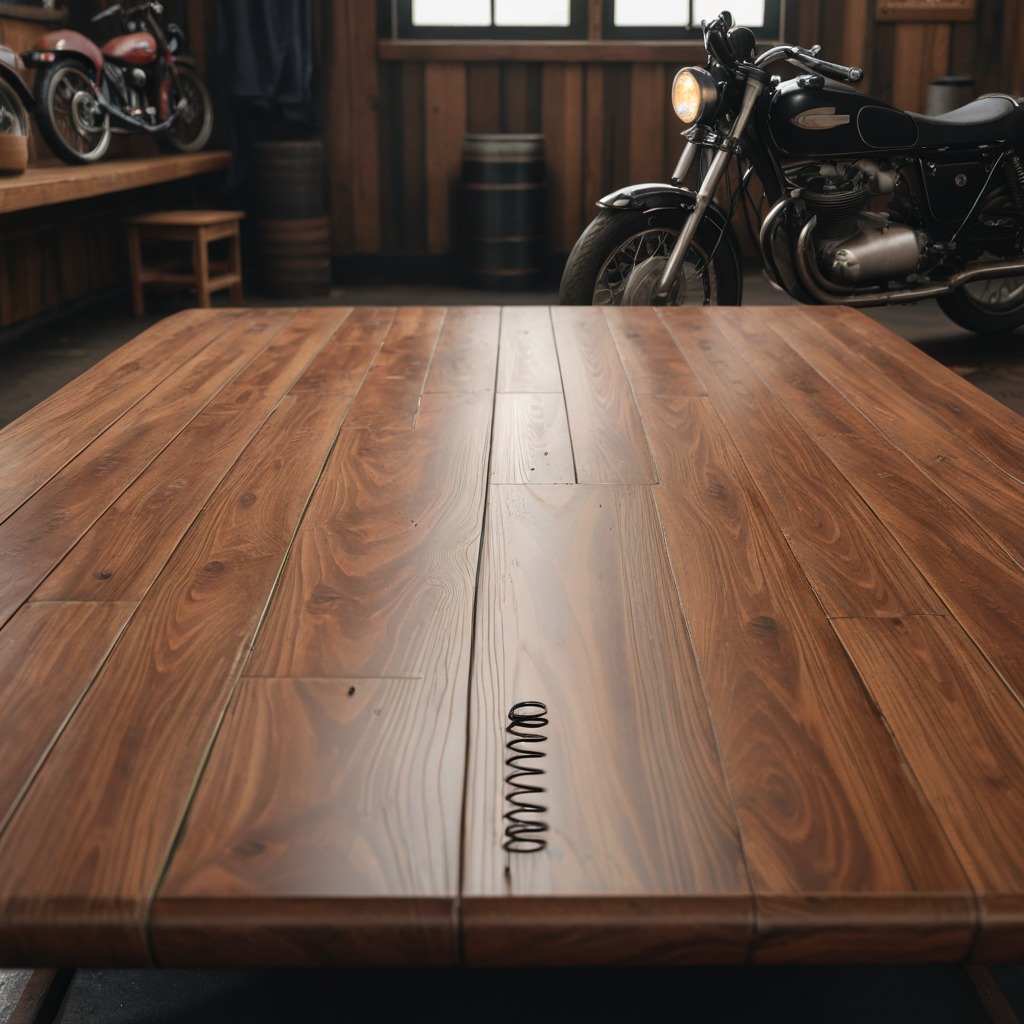
A coiled metal spring is lying on the wooden table in the vintage motorcycle garage.